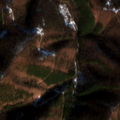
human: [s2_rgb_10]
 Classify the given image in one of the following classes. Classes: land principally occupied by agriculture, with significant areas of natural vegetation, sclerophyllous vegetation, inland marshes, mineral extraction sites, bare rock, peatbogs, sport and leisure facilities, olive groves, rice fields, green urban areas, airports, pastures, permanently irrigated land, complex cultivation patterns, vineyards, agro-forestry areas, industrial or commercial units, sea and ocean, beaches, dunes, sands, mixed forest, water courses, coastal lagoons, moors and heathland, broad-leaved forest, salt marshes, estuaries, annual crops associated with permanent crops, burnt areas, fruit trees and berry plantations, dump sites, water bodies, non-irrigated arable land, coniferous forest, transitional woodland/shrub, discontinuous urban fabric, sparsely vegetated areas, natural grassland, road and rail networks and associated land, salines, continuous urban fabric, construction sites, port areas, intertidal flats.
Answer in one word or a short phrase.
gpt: broad-leaved forest, mixed forest